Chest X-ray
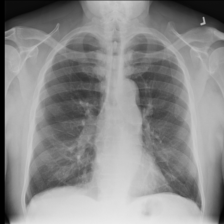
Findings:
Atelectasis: negative
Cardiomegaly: negative
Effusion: negative
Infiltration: negative
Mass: negative
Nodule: negative
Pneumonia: negative
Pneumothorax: negative
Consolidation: negative
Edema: negative
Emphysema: negative
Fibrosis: negative
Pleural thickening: negative
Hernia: negative